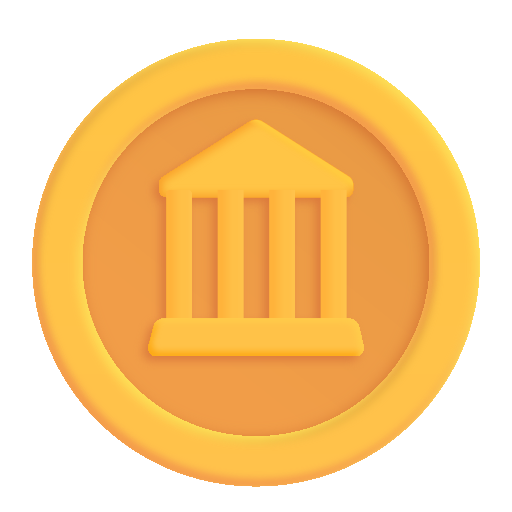
coin color